Question: i've got a problem with my programming whereby column=0,row=0/TITLE interacts with column=2,row=1 / "text1" and row=2,column=2 / "text2". The problem is that "TITLE pushes "text1" and "text2" to the right while its not even in the same column. Does anybody know how to get "text 1" and "text2" to just stand in the middle like normally?
this is my sample code:
'''
from tkinter import *
import tkinter.ttk
master = Tk()
Label(master, text="TITLE", font=("Courier", 60)).grid(columnspan=2)
Label(master, text="small title1", font=("Courier", 15)).grid(row=1)
Label(master, text="small title2", font=("Courier", 15)).grid(row=2)
tkinter.ttk.Separator(master, orient=VERTICAL).grid(column=1, row=1,rowspan=8, sticky='ns')
Label(master, text="text1", font=("Courier", 15)).grid(row=1, column=2)
Label(master, text="text2", font=("Courier", 15)).grid(row=2, column=2)
'''
[
How it looks when I run the program
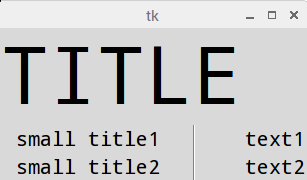
Answer: Set 'columnspan=4' on the TITLE label. This works, don't know why.